Question: I need a new line in my 'StringWriter'. It is just not happening. Please help.
'''
stringWrite.WriteLine(Header);
stringWrite.Write("
========================================================");
'''
'Header' is a string.
I tried 'stringWrite.WriteLine'. That isn't working either.

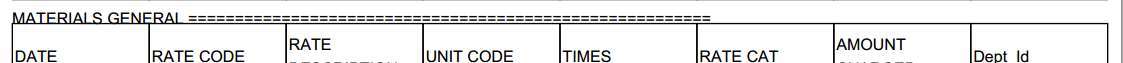
Answer: In this case, since you're writing to PDF files, they require the use of the '<br>' tags (line break in html) instead of the normal
format for new lines.